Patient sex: M
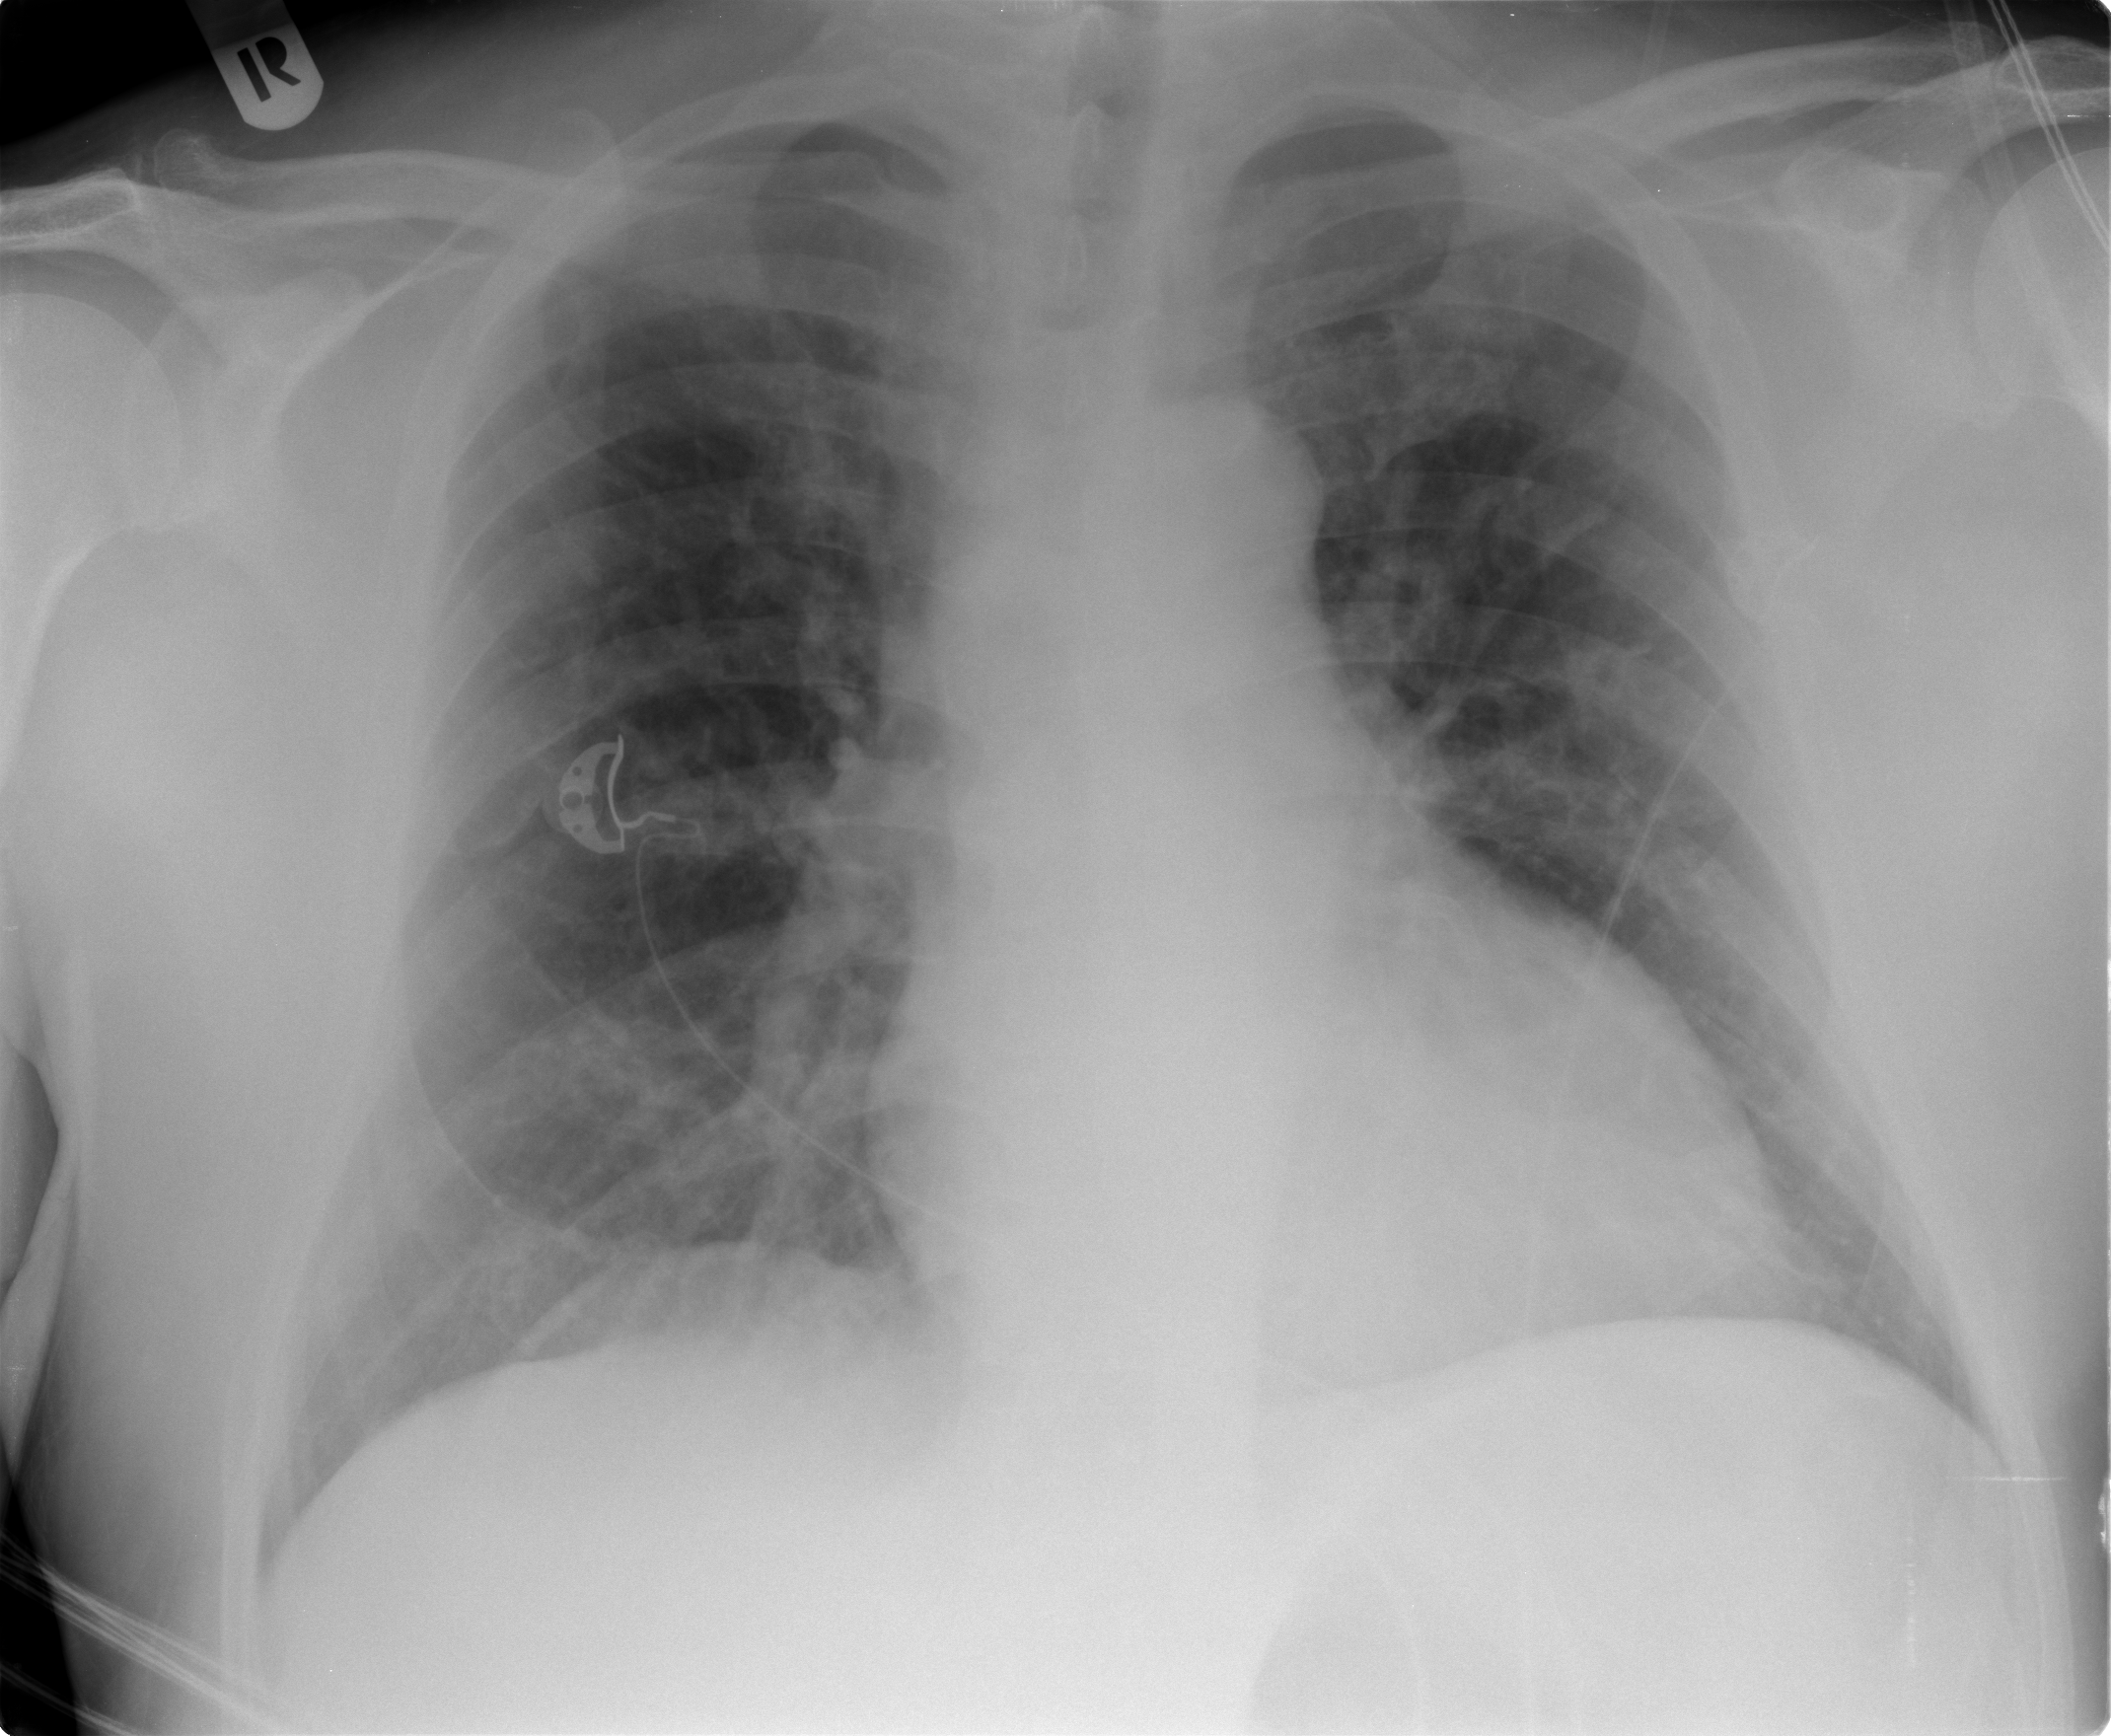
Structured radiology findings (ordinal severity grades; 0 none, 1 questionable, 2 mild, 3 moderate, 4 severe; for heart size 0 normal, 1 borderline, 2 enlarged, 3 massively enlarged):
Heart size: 1
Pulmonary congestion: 2
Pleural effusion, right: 0
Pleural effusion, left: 0
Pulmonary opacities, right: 2
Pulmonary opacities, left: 1
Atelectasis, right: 2
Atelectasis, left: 2